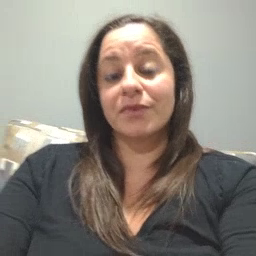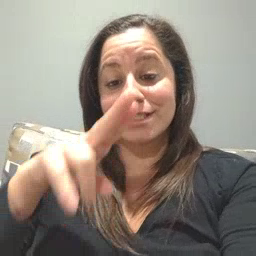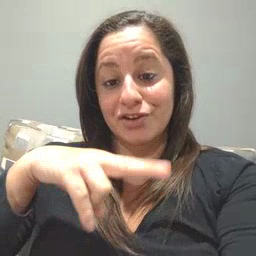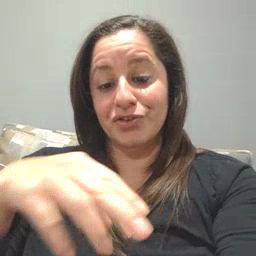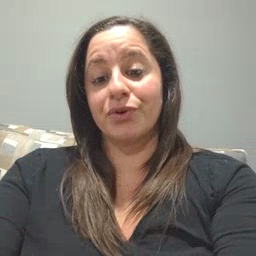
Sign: chair